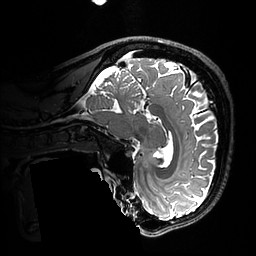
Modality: T2w
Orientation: sagittal
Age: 26
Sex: male
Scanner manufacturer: ge
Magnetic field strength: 3 T
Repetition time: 3.202 s
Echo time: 0.06231 s